Current action and preconditions to check: path_clear

Your task: For each precondition in the list above, predict whether it will hold at this action.

Consider the current scene as observed from the mobile robot's camera, and analyze the predicted future states of all dynamic agents (e.g., people, animals, vehicles, or any moving entities) within the NEXT SECOND.

IMPORTANT: Only answer "very likely" if you are absolutely certain—based on strong, clear evidence—that a dynamic agent will violate the precondition in the predicted future state. Do NOT answer "very likely" for unlikely, ambiguous, or low-probability risks.

Ask yourself for each precondition: Is there a high probability, with clear and convincing evidence, that the predicted future states of any dynamic agent will interfere with the predicted future state of the currently executing action within the NEXT SECOND, causing that precondition to fail?

Assess the risk level based on these predictions. Use "likely" or "very likely" if motions create a clear risk of interference.

Use "neutral" or "improbable" if agents are nearby but their predicted paths are clearly diverging or non-conflicting.

Failure Risk Categories: "very improbable", "improbable", "neutral", "likely", "very likely"

Answer Format: Output ONLY the probability_of_failure value from these categories: "very improbable", "improbable", "neutral", "likely", "very likely"

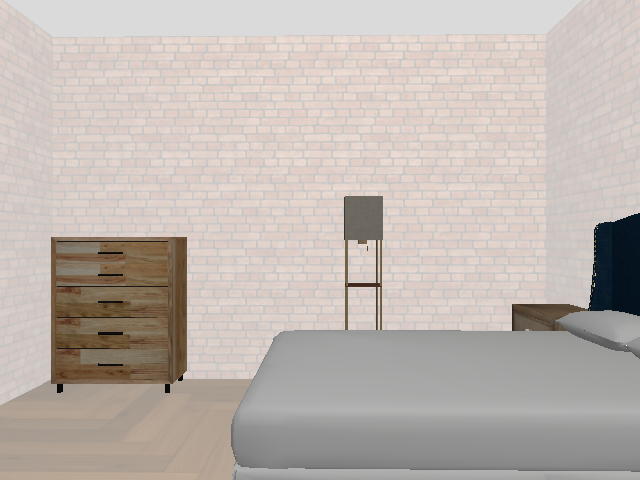

Answer: very improbable